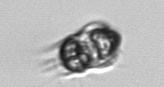
Label: Mesodinium